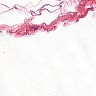
Metastatic tissue present: no